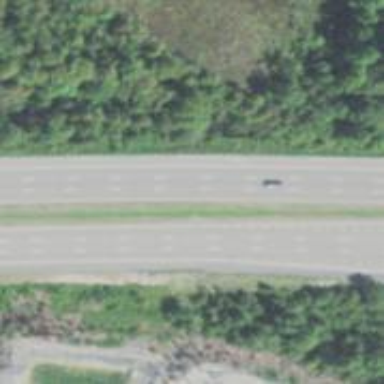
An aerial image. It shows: Asphalt trunk highway which is also expressway.